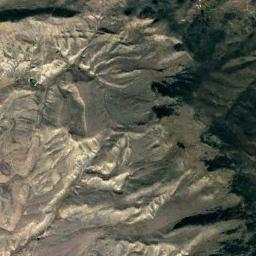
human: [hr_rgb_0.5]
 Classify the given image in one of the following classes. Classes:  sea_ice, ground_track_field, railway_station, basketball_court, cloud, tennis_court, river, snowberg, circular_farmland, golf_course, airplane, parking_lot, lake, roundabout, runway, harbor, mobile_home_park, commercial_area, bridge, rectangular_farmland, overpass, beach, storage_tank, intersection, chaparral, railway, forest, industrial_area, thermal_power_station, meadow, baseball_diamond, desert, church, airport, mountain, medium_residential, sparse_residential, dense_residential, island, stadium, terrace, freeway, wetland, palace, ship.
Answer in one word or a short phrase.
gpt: mountain